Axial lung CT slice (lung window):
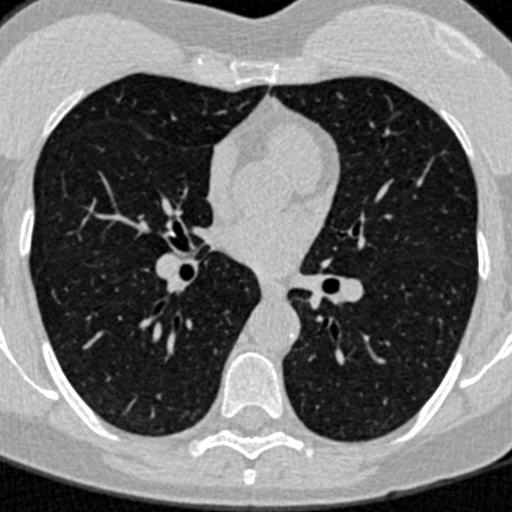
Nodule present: no